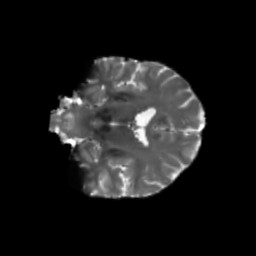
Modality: T2w
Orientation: coronal
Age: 42
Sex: male
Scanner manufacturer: siemens
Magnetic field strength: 3 T
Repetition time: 5.25 s
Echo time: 0.08 s